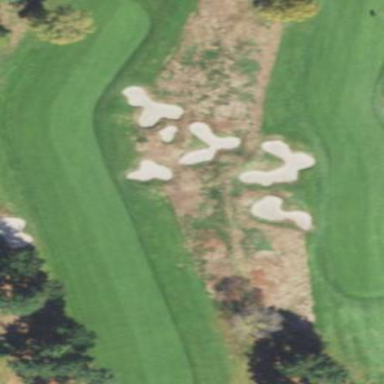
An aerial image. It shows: Golf fairway surrounded by grass.